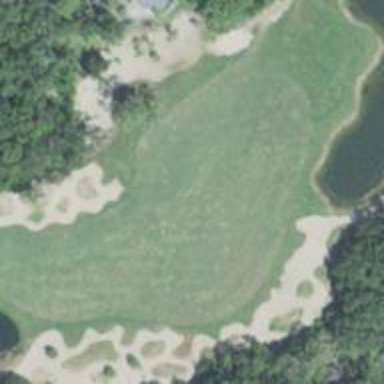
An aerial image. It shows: View of golf hole.